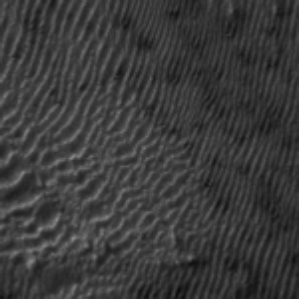
Label: frost